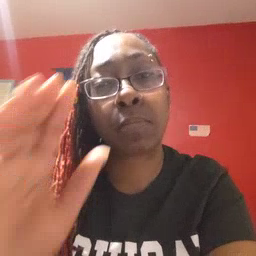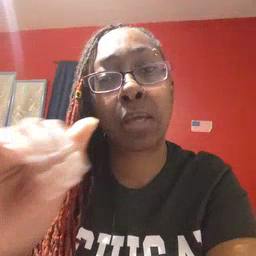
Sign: bye